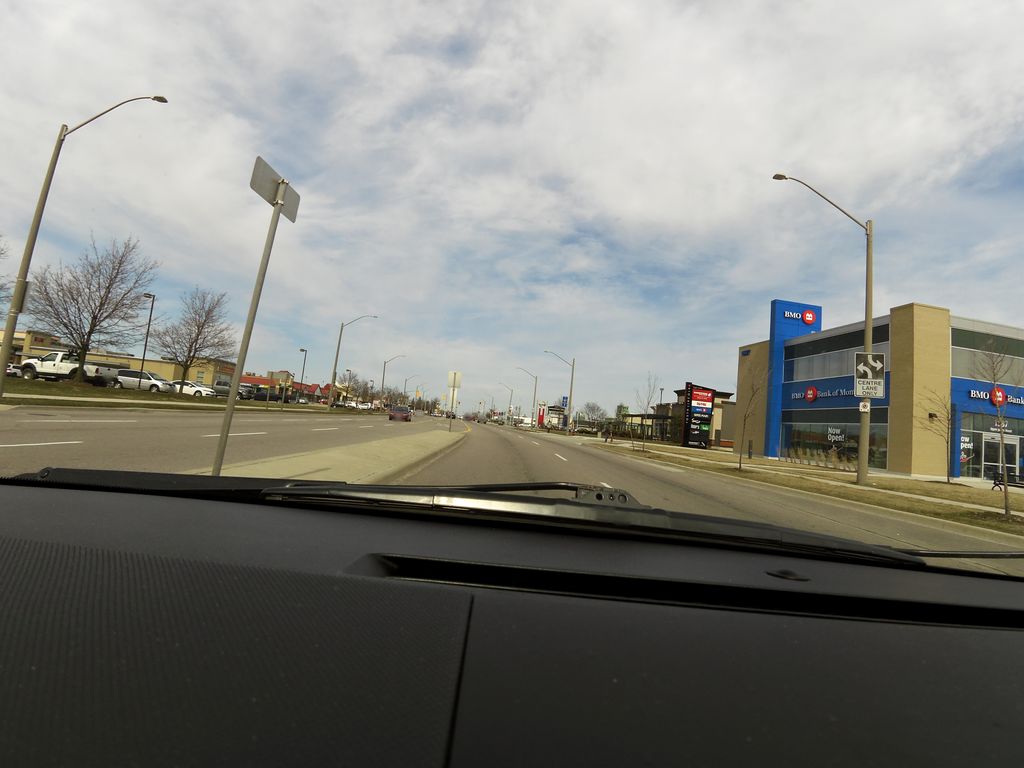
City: hamilton